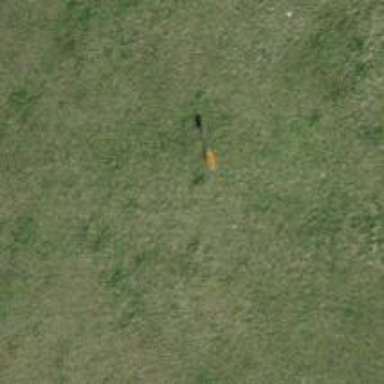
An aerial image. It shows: View of pole with roofed pipeline marker.